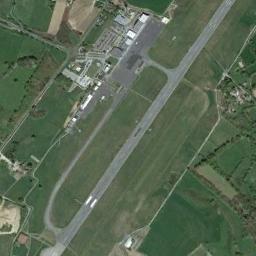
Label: airport